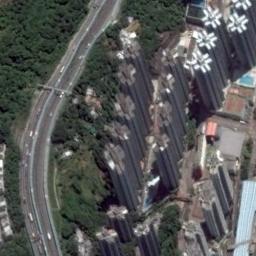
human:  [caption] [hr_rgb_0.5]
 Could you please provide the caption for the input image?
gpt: There are tall buildings on the right side of the road .

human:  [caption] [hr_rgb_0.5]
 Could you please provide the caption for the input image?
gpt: A commercial area with lots of high-rise buildings arranged neatly is next to the forest and a road goes through the forest .

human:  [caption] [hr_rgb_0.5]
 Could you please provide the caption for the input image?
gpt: The commercial area is consist of many tall buildings next to the trees .

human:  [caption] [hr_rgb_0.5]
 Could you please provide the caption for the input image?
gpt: In a business district there are several tall buildings and a swimming pool and a road with many cars and many trees .

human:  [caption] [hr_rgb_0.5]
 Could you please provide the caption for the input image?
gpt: There are many buildings with green trees around on a commercial area .